Question: I'm creating a theme for my wordpress. I'm trying to add a top menu, but the h1 is restricting the menu from being on the same line:  I want them to be on the same line.
This is the HTML/PHP:
'''
<header>
<h1 class='title'><?php the_title(); ?></h1>
<?php wp_nav_menu(
array(
'theme_location' => 'top-menu',
'menu_class' => 'topmenu'
)
);?>
</header>
'''
And this is the CSS:
'''
.title {
font-size: 1.5em;
font-weight: bold;
margin: 0;
}
header {
width: 100%;
padding: 25px;
padding-left: 20%;
padding-right: 20%;
}
.topmenu {
list-style-type: none;
float: right;
margin: 0;
padding: 0;
}
.topmenu li {
display: inline;
}
'''
Thank you in advance!
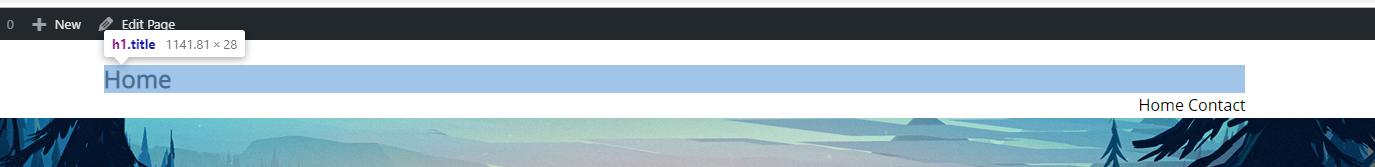
Answer: Use this in your CSS
'''
h1 {
display: inline-block;
}
'''